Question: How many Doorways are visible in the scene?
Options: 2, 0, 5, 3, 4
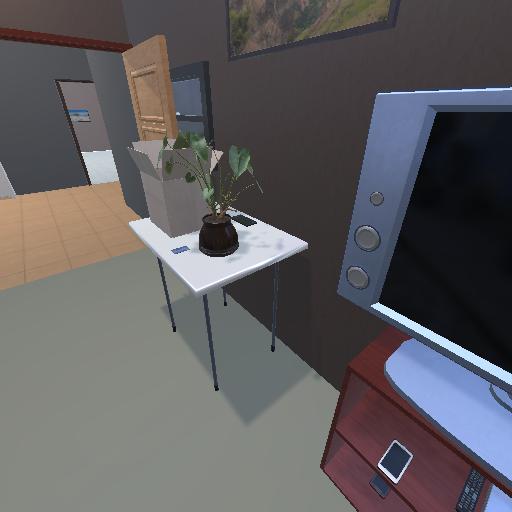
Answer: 2